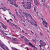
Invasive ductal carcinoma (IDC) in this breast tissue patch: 1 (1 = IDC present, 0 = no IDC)